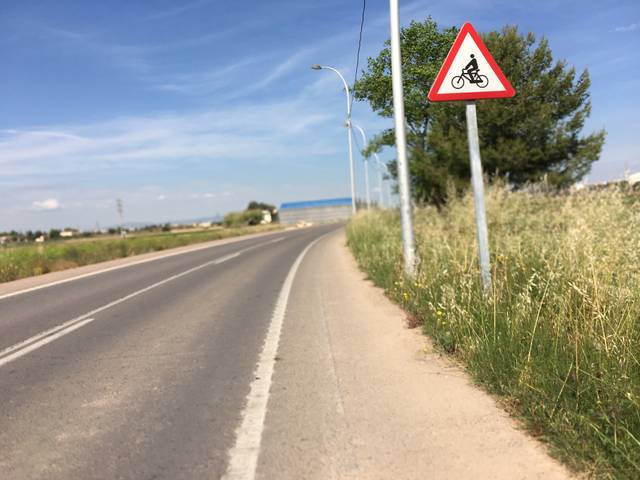
Region: Spain
Coordinates: 39.488, -0.4087